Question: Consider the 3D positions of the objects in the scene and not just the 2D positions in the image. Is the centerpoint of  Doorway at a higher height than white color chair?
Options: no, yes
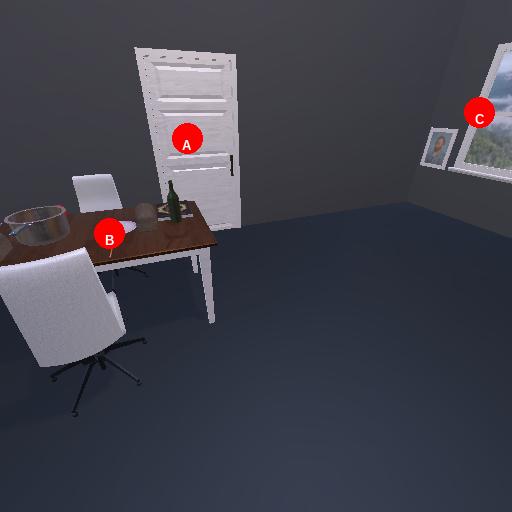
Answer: no